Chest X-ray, PA view. Patient: 58 years old, sex M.
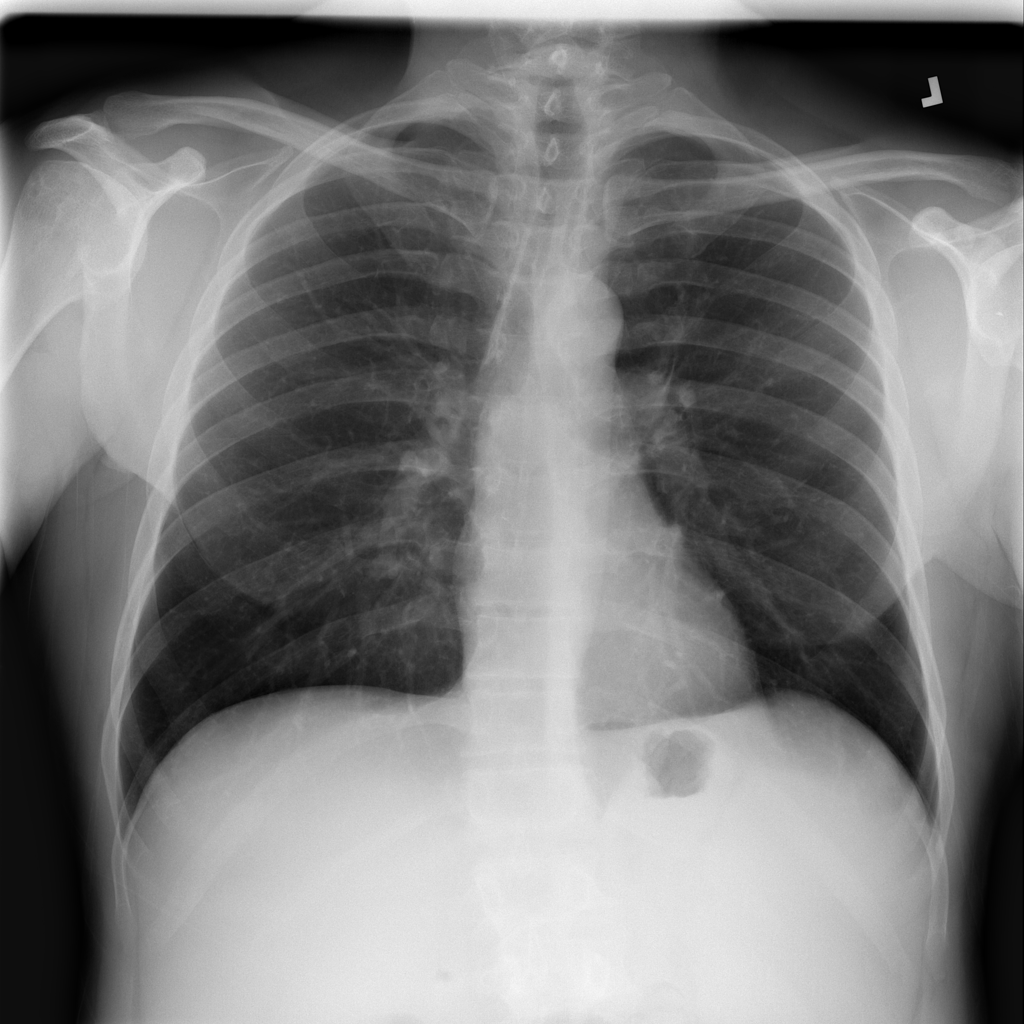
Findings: No Finding